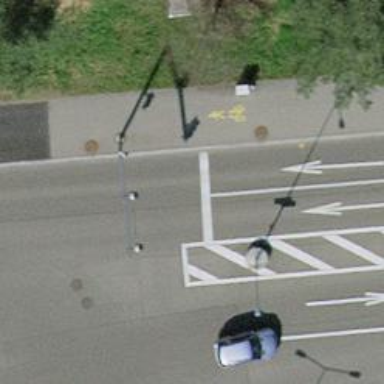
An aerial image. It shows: Road with traffic signals.